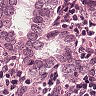
Metastatic tissue present: yes